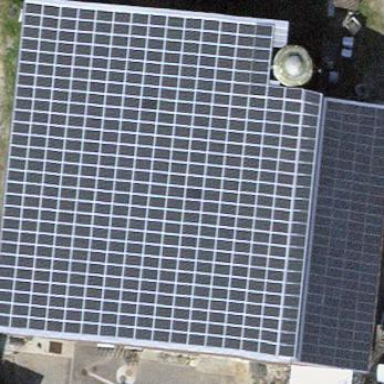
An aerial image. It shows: Building with solar photovoltaic panel generator.